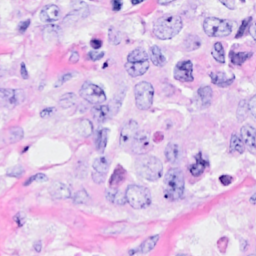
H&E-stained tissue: Breast